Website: lowes
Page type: review-order
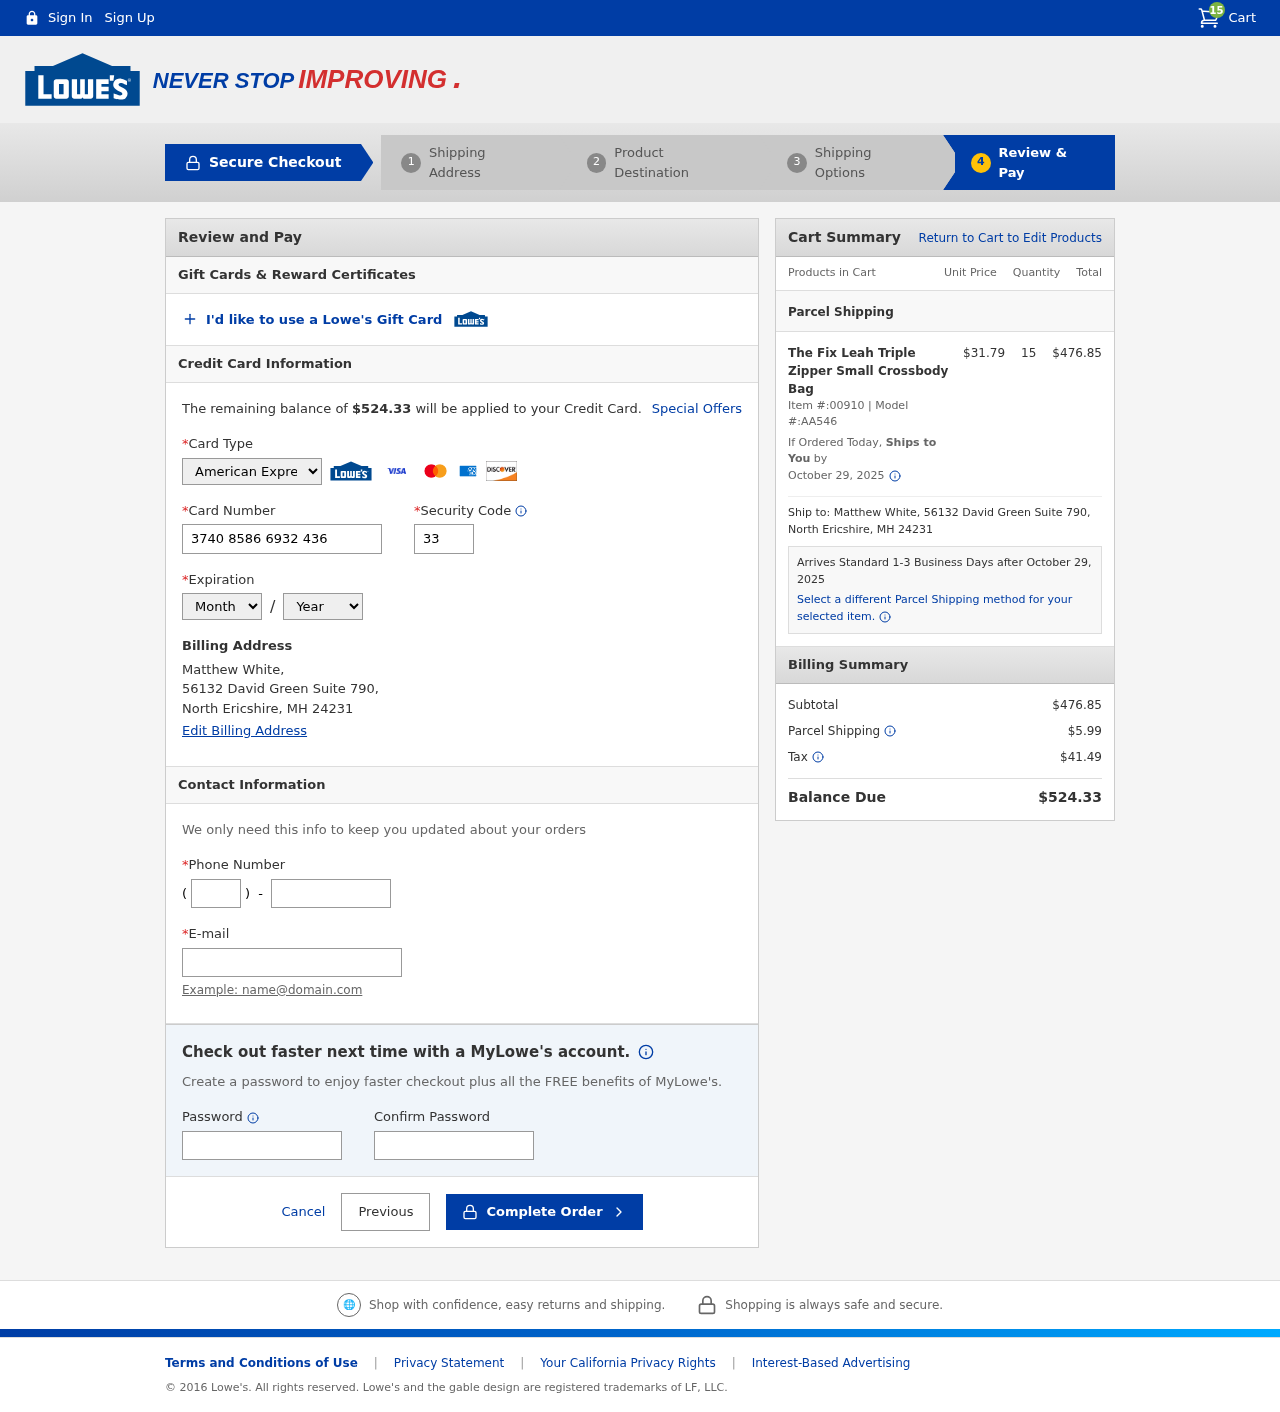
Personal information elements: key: PII_CARD_CVV
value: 3370
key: PII_CARD_EXPIRY_MONTH
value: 08
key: PII_CARD_EXPIRY_YEAR
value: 28
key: PII_CARD_NUMBER
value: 3740 8586 6932 436
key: PII_CARD_TYPE
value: American Express
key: PII_CITY
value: North Ericshire
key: PII_EMAIL
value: matthewwhite@yahoo.com
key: PII_FULLNAME
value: Matthew White,
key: PII_PHONE
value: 9962614340
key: PII_PHONE_AREA
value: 996
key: PII_POSTCODE
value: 24231
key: PII_STATE_ABBR
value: MH
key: PII_STREET
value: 56132 David Green Suite 790
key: PII_STREET
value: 56132 David Green Suite 790,
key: PII_FULLNAME2
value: Matthew White
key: PII_STATE
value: MH
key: PII_POSTCODE_FULL
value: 24231
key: PII_CITY_STATE
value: North Ericshire, MH
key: PII_CITY_STATE_ZIP
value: North Ericshire, MH 24231
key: PII_POSTCODE_NUMERIC
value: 24231
Product elements: key: PRODUCT1_NAME
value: The Fix Leah Triple Zipper Small Crossbody Bag
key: PRODUCT1_PRICE
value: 31.79
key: PRODUCT1_QUANTITY
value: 15
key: PRODUCT1_ITEM_NUMBER
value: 00910
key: PRODUCT1_MODEL_NUMBER
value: AA546
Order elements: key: ORDER_NUM_ITEMS
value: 15
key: ORDER_TOTAL
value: $524.33
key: ORDER_SHIPPING_DATE
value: October 29, 2025
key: ORDER_SUBTOTAL
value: $476.85
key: ORDER_SHIPPING_DATE2
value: October 29, 2025
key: ORDER_SUBTOTAL2
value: $476.85
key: ORDER_SHIPPING_COST
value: $5.99
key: ORDER_TAX
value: $41.49